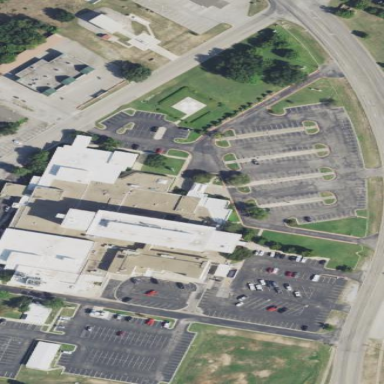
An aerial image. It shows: Healthcare facility identified as hospital.